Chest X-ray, PA view. Patient: 34 years old, sex F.
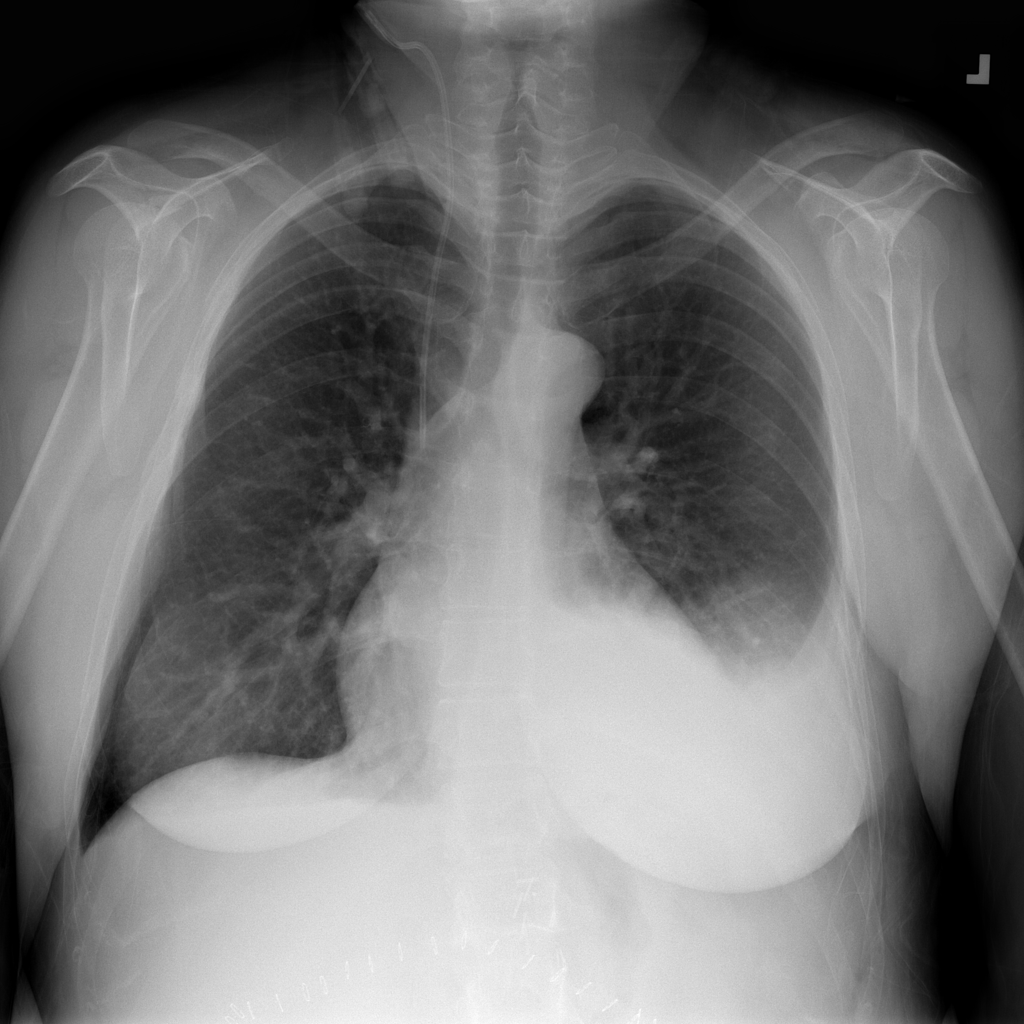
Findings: Effusion